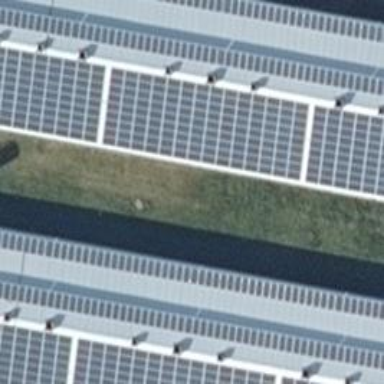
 generating electricity through photovoltaic methods."